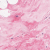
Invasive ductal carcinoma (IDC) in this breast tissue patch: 0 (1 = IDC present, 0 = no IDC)